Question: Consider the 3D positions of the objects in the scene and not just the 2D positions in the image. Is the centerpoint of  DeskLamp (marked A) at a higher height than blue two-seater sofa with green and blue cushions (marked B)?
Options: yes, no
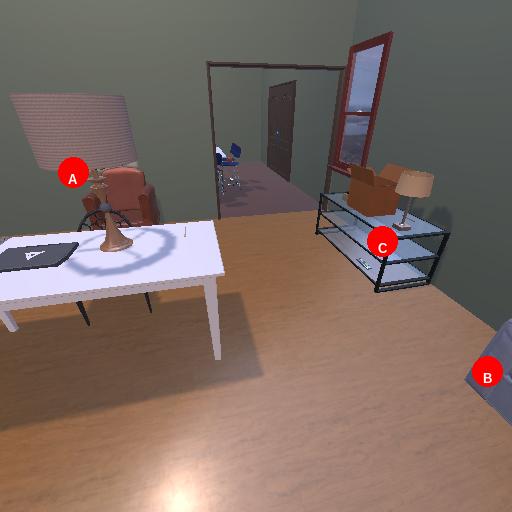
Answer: yes